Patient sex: M
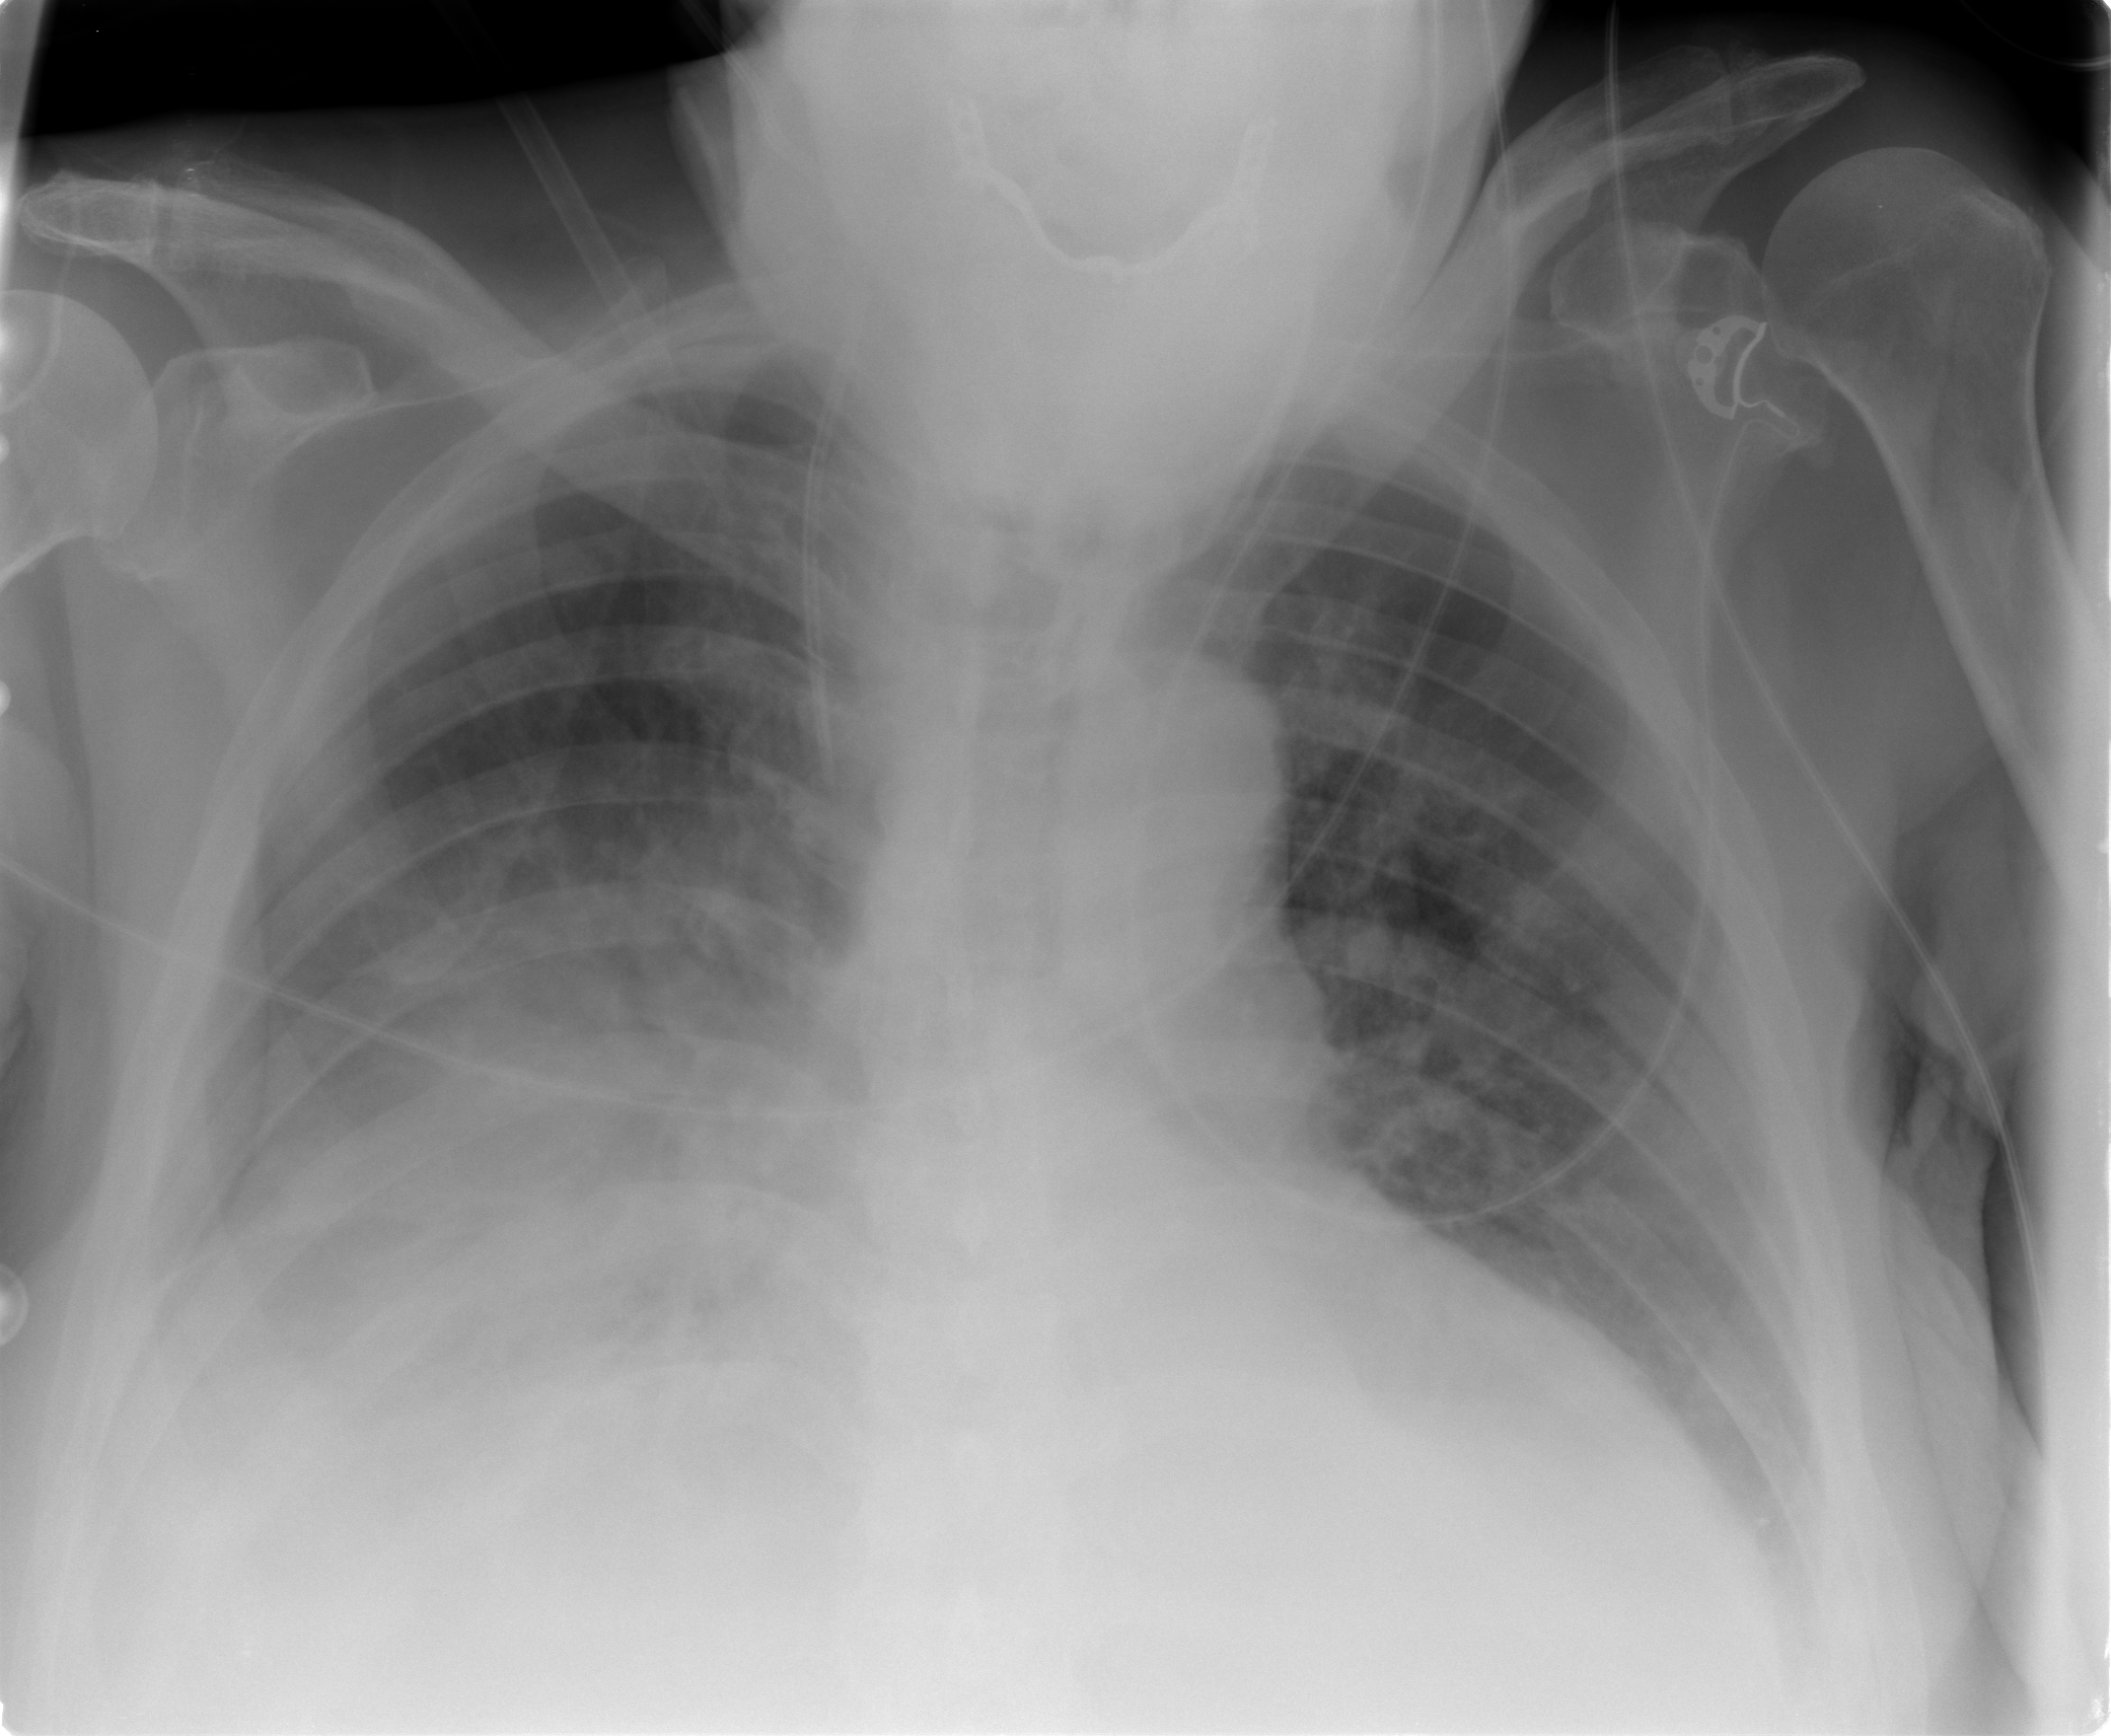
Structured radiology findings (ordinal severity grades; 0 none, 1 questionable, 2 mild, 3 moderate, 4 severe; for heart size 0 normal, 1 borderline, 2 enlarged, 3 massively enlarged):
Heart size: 0
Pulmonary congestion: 0
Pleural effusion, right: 2
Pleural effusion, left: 1
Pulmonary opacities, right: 0
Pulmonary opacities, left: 0
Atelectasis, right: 2
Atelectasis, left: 1